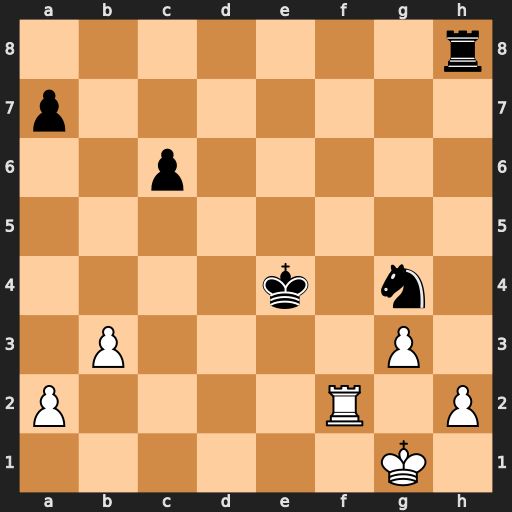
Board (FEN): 7r/p7/2p5/8/4k1n1/1P4P1/P4R1P/6K1
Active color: w
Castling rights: -
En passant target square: -
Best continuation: Rf4+ Ke5 Rxg4